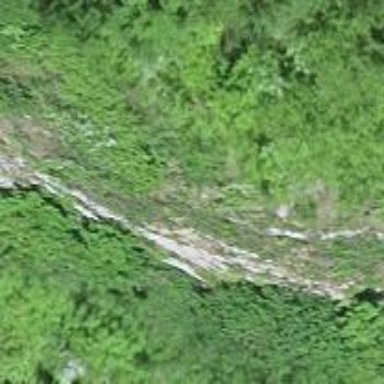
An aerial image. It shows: Cliff in nature.